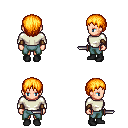
a pixel art fantasy rpg character, female body template, human, light skin, white long-sleeve shirt, teal pants, light blonde plain hairstyle, cloth bracers, black shoes, dagger, four views (front, back, left, right), 2x2 character sprite sheet, small pixel art, hard edges, no anti-aliasing